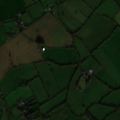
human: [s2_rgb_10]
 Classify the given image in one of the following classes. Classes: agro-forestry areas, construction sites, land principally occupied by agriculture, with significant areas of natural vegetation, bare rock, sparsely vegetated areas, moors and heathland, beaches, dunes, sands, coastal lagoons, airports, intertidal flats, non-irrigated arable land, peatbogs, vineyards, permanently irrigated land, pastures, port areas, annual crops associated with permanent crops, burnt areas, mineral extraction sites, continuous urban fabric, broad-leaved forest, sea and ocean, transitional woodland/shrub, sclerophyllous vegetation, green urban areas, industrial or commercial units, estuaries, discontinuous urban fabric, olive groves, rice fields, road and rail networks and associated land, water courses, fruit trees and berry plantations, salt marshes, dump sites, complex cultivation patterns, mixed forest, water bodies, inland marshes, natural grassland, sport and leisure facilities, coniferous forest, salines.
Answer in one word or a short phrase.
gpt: non-irrigated arable land, pastures, complex cultivation patterns